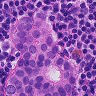
Metastatic tissue present: yes